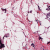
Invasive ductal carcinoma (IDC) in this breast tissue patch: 1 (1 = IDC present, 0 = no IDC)